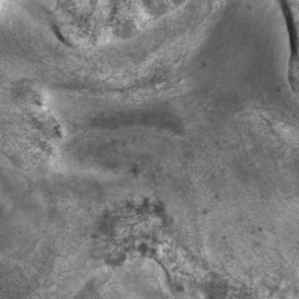
Label: non_frost